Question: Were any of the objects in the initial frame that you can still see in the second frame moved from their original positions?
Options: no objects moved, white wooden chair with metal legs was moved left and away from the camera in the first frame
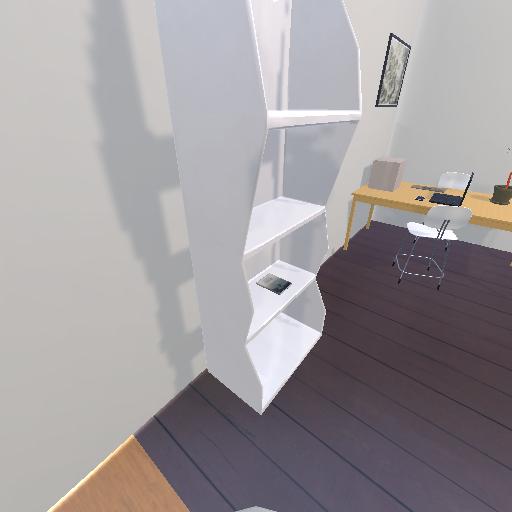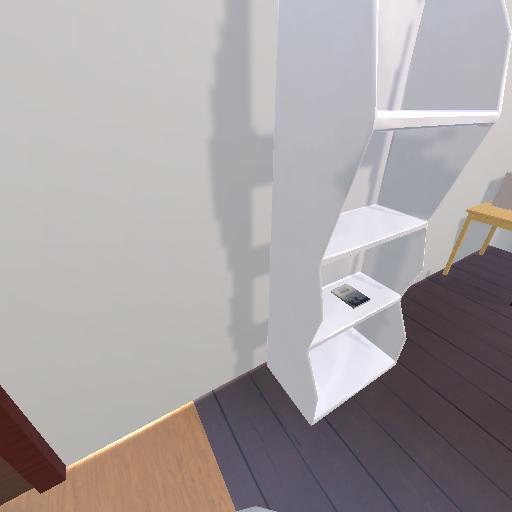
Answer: no objects moved